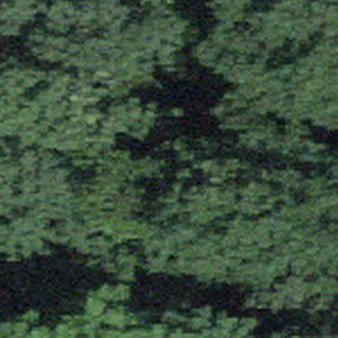
Label: other